Question: I am running a grails application and I am receiving the weirdest error I've probably ever encountered. One "field" in a model got data that just disappears for no reason.
I have two Model or a Domain class in my project with the following set up:
'''
class Insertion {
String title
Date insertDate
static hasMany = Dataholder
static constraints = {
title(unique: true)
}
}
class Dataholder {
String product
int somenumber
int somenumber2
int somenumber3
Date startDate
Date endDate
List<String> somedatalist
Insertion insertions
static belongsTo = Insertion
static constraints = {
}
}
'''
The "insertion" class is representing every time a user might input a bunch of dataholders. The dataholder represents all the data for that specific product. Important to know is that the data that disappears is contained in the Dataholder model and the data that disappears is the 'somedatalist'.
This is the magic which is completely confusing, when I insert the data and saves it. It all goes well:
'''
if (!errors) {
dataholderValidator.each {
it.insertion = insertion
it.save()
}
def results = Dataholder.findAllByInsertion(insertion)
'''
I do some validating and apply data to every Dataholder and then if everything goes well, 'if(!errors)' I add the insertion to each object. After that is done I save each objec, saving the data to the database. You may think it's going wrong here but just wait and be amazed.
After saving I get all the Dataholders from the database (since I want to be sure that the data was saved before printing it out to the user) by using the insertion. This is where the strange part begin, what I get back is the correct data:
'''
results.each {
it.somedatalist.each { it2 ->
if(!weekdays.contains(it2))
weekdays.add(it2)
}
}
'''
Populate an array with all the unique items from the datalist. Then printing it out to the view and voila:

Now, we just wait for the users confirm of all the data in the view and when he or she is clicking on a confirm button the insertion title is sent with post to function which would retrieve the data and to my surprise the 'somedatalist' is null.
This is the functionality that retrieves the data:
'''
def result = Insertion.findByTitle(insertionTitle)
def results = Dataholder.findAllByInsertions(result)
'''
When putting a breaking point after 'results' I can for sure confirm that every 'Dataholder' contains the correct the right data except that 'somedatalist' which is equal to 'null'.
I've tried to get the data above by using the Insertion Title instead of just using the object and it works well. I can't understand why the data is populated in the database in one second and how something can just disappear?
'''
void testSaveDataholder() {
Insertions insertion = new Insertion(title: 'adadad', insertDate: new Date())
insertion.save()
assert Insertion.all.size() == 1
Dataholder ed = new Dataholder(product: 'abc123', somenumber: 123, somenumber2: 13, startDate: new Date(), endDate: new Date(), somedatalist: ['TI'], insertions: insertion)
ed.save()
assert Dataholder.all.size() == 1
assert Dataholder.all.first().somedatalist.size() == 1
assert Dataholder.all.first().insertions.title == 'adadad'
assert Insertion.findAllByTitle('adadad').size() == 1
assert Dataholder.findAllByInsertions(Insertion.all.first()).size() == 1
}
'''
This test all returns true, I am using Grails 2.1.
: I am using the in-memory database with "update" as configuration. So I can't really view the data. But it should be there.
Please help me with your sage advice and better wisdom.
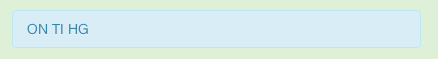
Answer: It just has come to my mind. Persisting a collection of objects into single column breaks the 1st normal form, so it is not the correct way to do it. I have immediately googled an issue in JIRA:
<URL>
The correct way is to create a new domain class with single String attibute and use standard one-to-many relation.